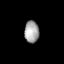
Tissue: lung
Cell type: Epithelial cells
Senescence score: 0.2254
Nuclear area (px): 313
Mean DAPI intensity: 162.968